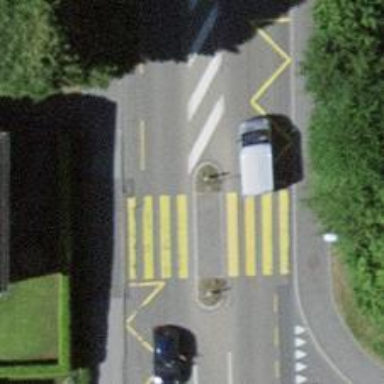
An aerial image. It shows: Kerb barrier.